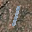
Label: 1